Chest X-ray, PA view. Patient: 68 years old, sex M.
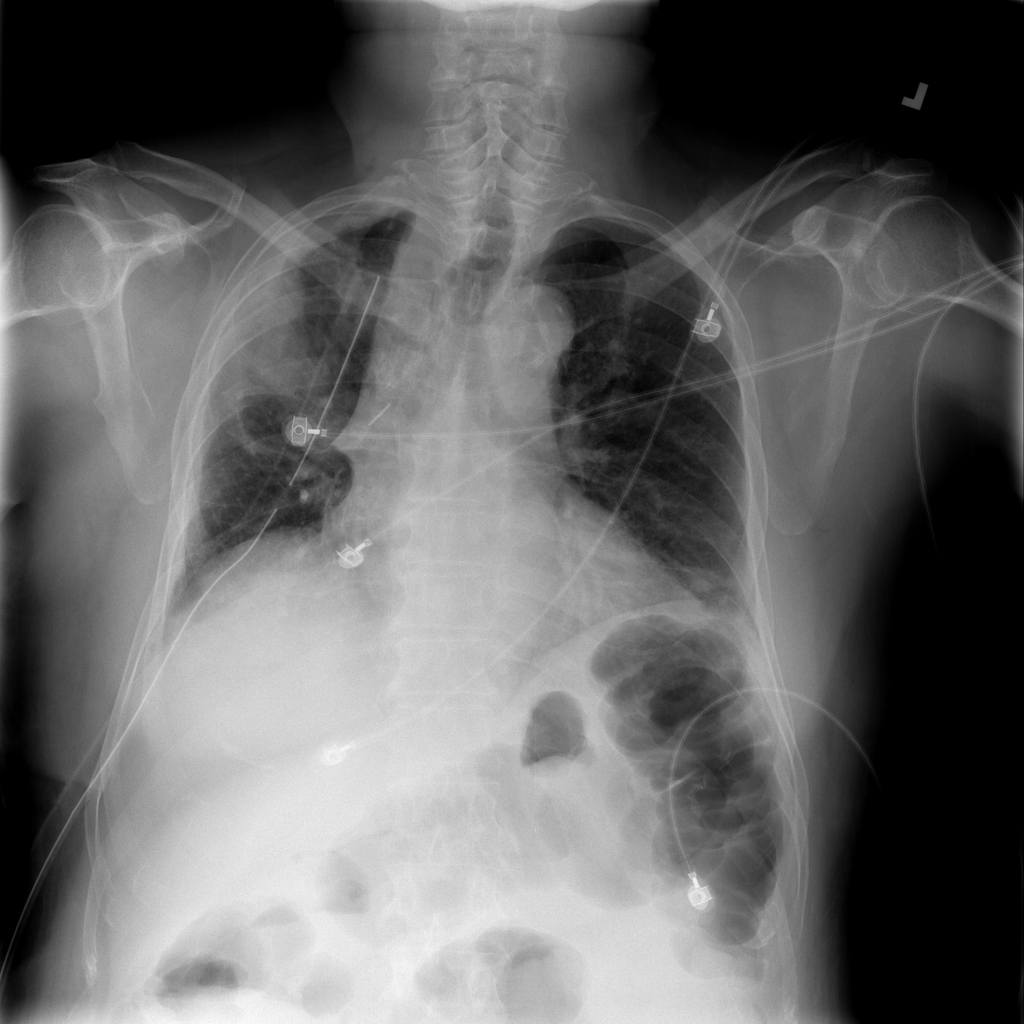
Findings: Atelectasis, Pleural_Thickening